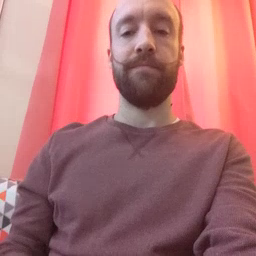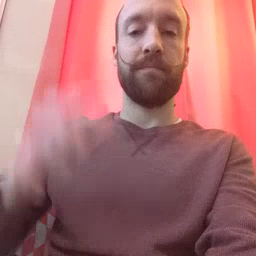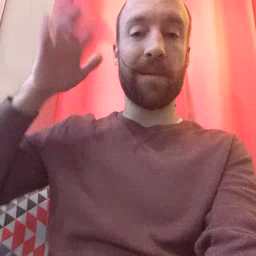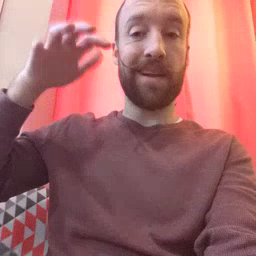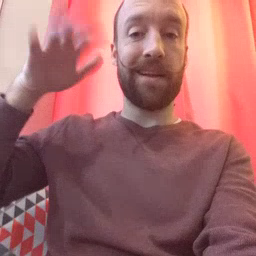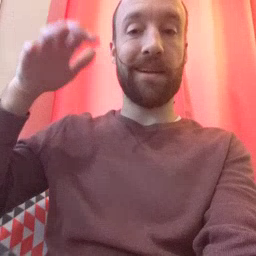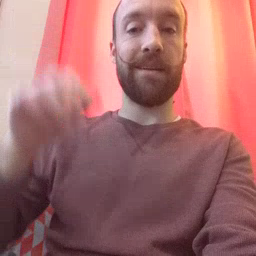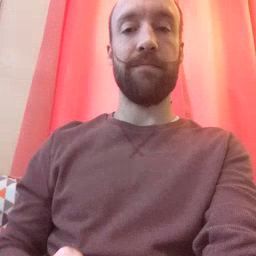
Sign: rain